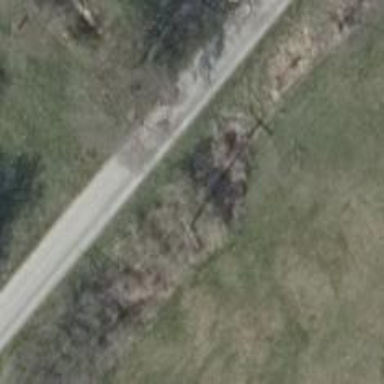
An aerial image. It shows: Minor power line.